Question: I have the following CALayer:
'''
CAGradientLayer *gradient = [CAGradientLayer layer];
gradient.frame = CGRectMake(8, 57, 296, 30);
gradient.cornerRadius = 3.0f;
gradient.colors = [NSArray arrayWithObjects:(id)[RGB(130, 0, 140) CGColor], (id)[RGB(108, 0, 120) CGColor], nil];
[self.layer insertSublayer:gradient atIndex:0];
'''
I'd like to add an effect to it, but I am not quite sure how to do this. I suppose I would be required to draw in drawRect, however this would add the layer on top of other UIView objects, since it's supposed to be a bar behind some buttons, so I am at a loss as to what to do?
I could add another layer, but again, not sure how to achieve the inner shadow effect (like this:

Help appreciated...
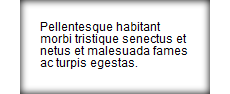
Answer: For anyone else wondering how to draw an inner shadow using Core Graphics as per Costique's suggestion, then this is how: (on iOS adjust as needed)
In your drawRect: method...
'''
CGRect bounds = [self bounds];
CGContextRef context = UIGraphicsGetCurrentContext();
CGFloat radius = 0.5f * CGRectGetHeight(bounds);
// Create the "visible" path, which will be the shape that gets the inner shadow
// In this case it's just a rounded rect, but could be as complex as your want
CGMutablePathRef visiblePath = CGPathCreateMutable();
CGRect innerRect = CGRectInset(bounds, radius, radius);
CGPathMoveToPoint(visiblePath, NULL, innerRect.origin.x, bounds.origin.y);
CGPathAddLineToPoint(visiblePath, NULL, innerRect.origin.x + innerRect.size.width, bounds.origin.y);
CGPathAddArcToPoint(visiblePath, NULL, bounds.origin.x + bounds.size.width, bounds.origin.y, bounds.origin.x + bounds.size.width, innerRect.origin.y, radius);
CGPathAddLineToPoint(visiblePath, NULL, bounds.origin.x + bounds.size.width, innerRect.origin.y + innerRect.size.height);
CGPathAddArcToPoint(visiblePath, NULL, bounds.origin.x + bounds.size.width, bounds.origin.y + bounds.size.height, innerRect.origin.x + innerRect.size.width, bounds.origin.y + bounds.size.height, radius);
CGPathAddLineToPoint(visiblePath, NULL, innerRect.origin.x, bounds.origin.y + bounds.size.height);
CGPathAddArcToPoint(visiblePath, NULL, bounds.origin.x, bounds.origin.y + bounds.size.height, bounds.origin.x, innerRect.origin.y + innerRect.size.height, radius);
CGPathAddLineToPoint(visiblePath, NULL, bounds.origin.x, innerRect.origin.y);
CGPathAddArcToPoint(visiblePath, NULL, bounds.origin.x, bounds.origin.y, innerRect.origin.x, bounds.origin.y, radius);
CGPathCloseSubpath(visiblePath);
// Fill this path
UIColor *aColor = [UIColor redColor];
[aColor setFill];
CGContextAddPath(context, visiblePath);
CGContextFillPath(context);
// Now create a larger rectangle, which we're going to subtract the visible path from
// and apply a shadow
CGMutablePathRef path = CGPathCreateMutable();
//(when drawing the shadow for a path whichs bounding box is not known pass "CGPathGetPathBoundingBox(visiblePath)" instead of "bounds" in the following line:)
//-42 cuould just be any offset > 0
CGPathAddRect(path, NULL, CGRectInset(bounds, -42, -42));
// Add the visible path (so that it gets subtracted for the shadow)
CGPathAddPath(path, NULL, visiblePath);
CGPathCloseSubpath(path);
// Add the visible paths as the clipping path to the context
CGContextAddPath(context, visiblePath);
CGContextClip(context);
// Now setup the shadow properties on the context
aColor = [UIColor colorWithRed:0.0f green:0.0f blue:0.0f alpha:0.5f];
CGContextSaveGState(context);
CGContextSetShadowWithColor(context, CGSizeMake(0.0f, 1.0f), 3.0f, [aColor CGColor]);
// Now fill the rectangle, so the shadow gets drawn
[aColor setFill];
CGContextSaveGState(context);
CGContextAddPath(context, path);
CGContextEOFillPath(context);
// Release the paths
CGPathRelease(path);
CGPathRelease(visiblePath);
'''
So, essentially there are the following steps:
1. Create your path
2. Set the fill color you want, add this path to the context, and fill the context
3. Now create a larger rectangle that can bound the visible path. Before closing this path, add the visible path. Then close the path, so that you create a shape with the visible path subtracted from it. You might want to investigate the fill methods (non-zero winding of even/odd) depending on how you created these paths. In essence, to get the subpaths to "subtract" when you add them together, you need to draw them (or rather construct them) in opposite directions, one clockwise and the other anti-clockwise.
4. Then you need to set your visible path as the clipping path on the context, so that you don't draw anything outside it to the screen.
5. Then setup up the shadow on the context, which includes the offset, blur and color.
6. Then fill the big shape with the hole in it. The color doesn't matter, because if you've done everything right, you won't see this color, just the shadow.